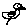
Label: bird